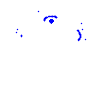
Particle: electron